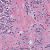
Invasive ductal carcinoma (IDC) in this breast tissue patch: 1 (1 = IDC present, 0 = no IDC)